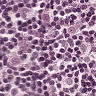
Metastatic tissue present: yes